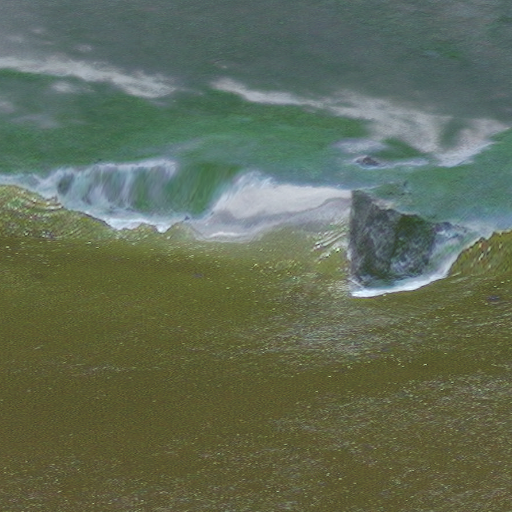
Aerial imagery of mountain in Alaska named Donahue Mountain containing only unknown